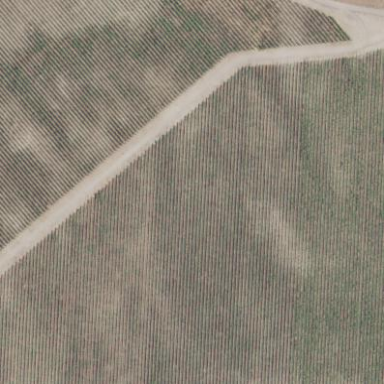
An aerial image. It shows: Vineyard growing grapes.